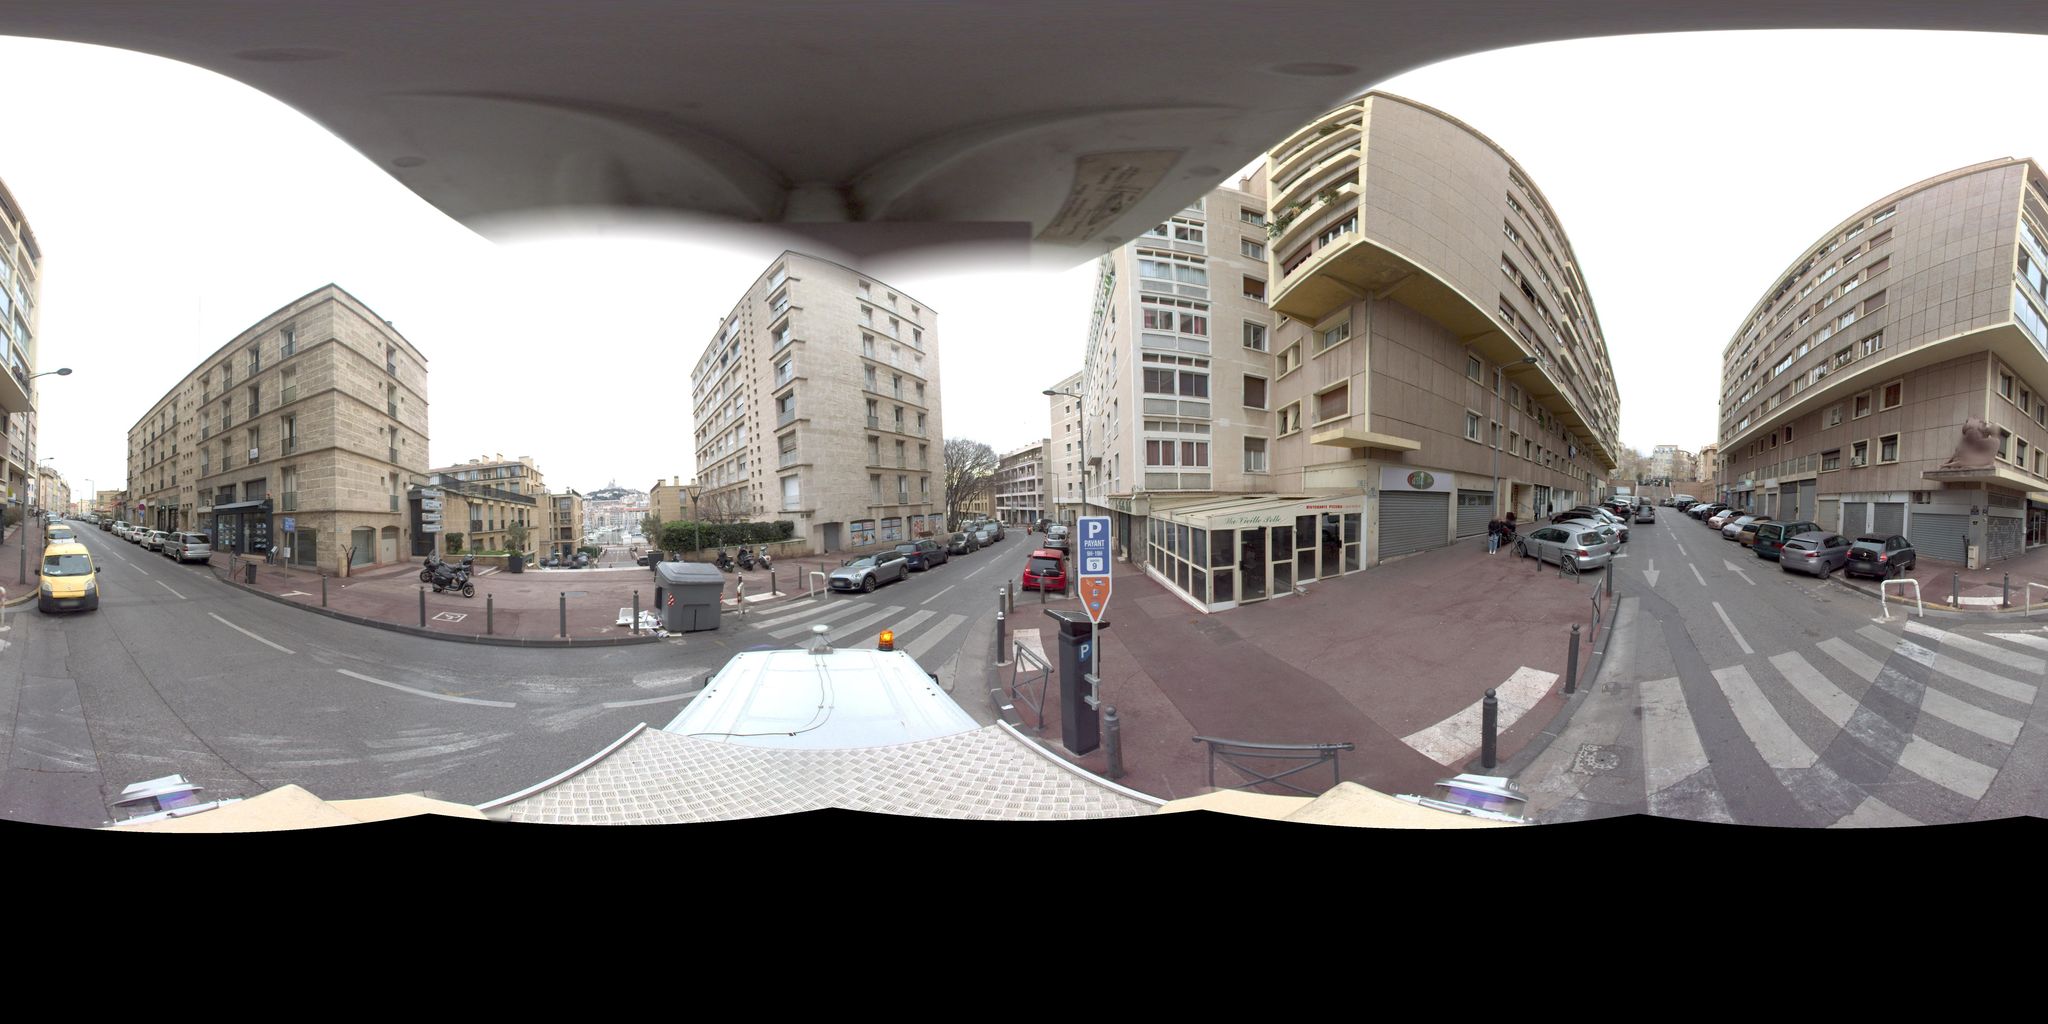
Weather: snowy
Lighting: day
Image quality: slightly poor
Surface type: cycling surface
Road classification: steps, residential, pedestrian
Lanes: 2
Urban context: urban centre
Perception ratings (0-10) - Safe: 2.82, Lively: 8, Beautiful: 2.6, Boring: 2.04, Depressing: 4.04, Wealthy: 2.3